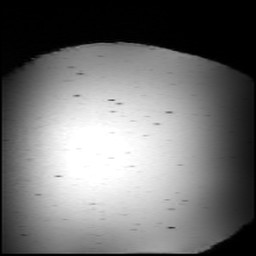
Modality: SWI
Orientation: sagittal
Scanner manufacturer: siemens
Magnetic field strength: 3 T
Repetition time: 0.03 s
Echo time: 0.02 s